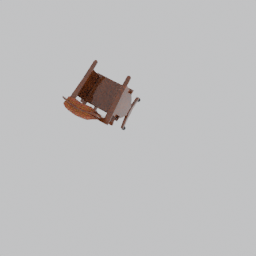
Label: furniture